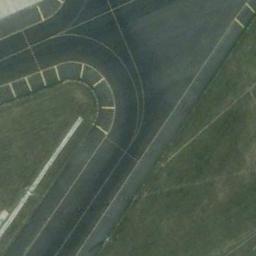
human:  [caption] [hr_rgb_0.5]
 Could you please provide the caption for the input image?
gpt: The runway is on the grass .

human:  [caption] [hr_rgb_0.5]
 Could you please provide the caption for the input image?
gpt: The grass is beside the runway .

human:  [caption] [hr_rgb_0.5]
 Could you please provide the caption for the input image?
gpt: There are green lawns next to the two crossing runways, And there are yellow short and thick signs on the runway .

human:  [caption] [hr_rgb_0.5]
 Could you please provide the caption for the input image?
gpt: The runway goes through the lawn .

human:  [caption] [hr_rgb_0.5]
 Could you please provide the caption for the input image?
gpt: There are green lawns beside the runway .